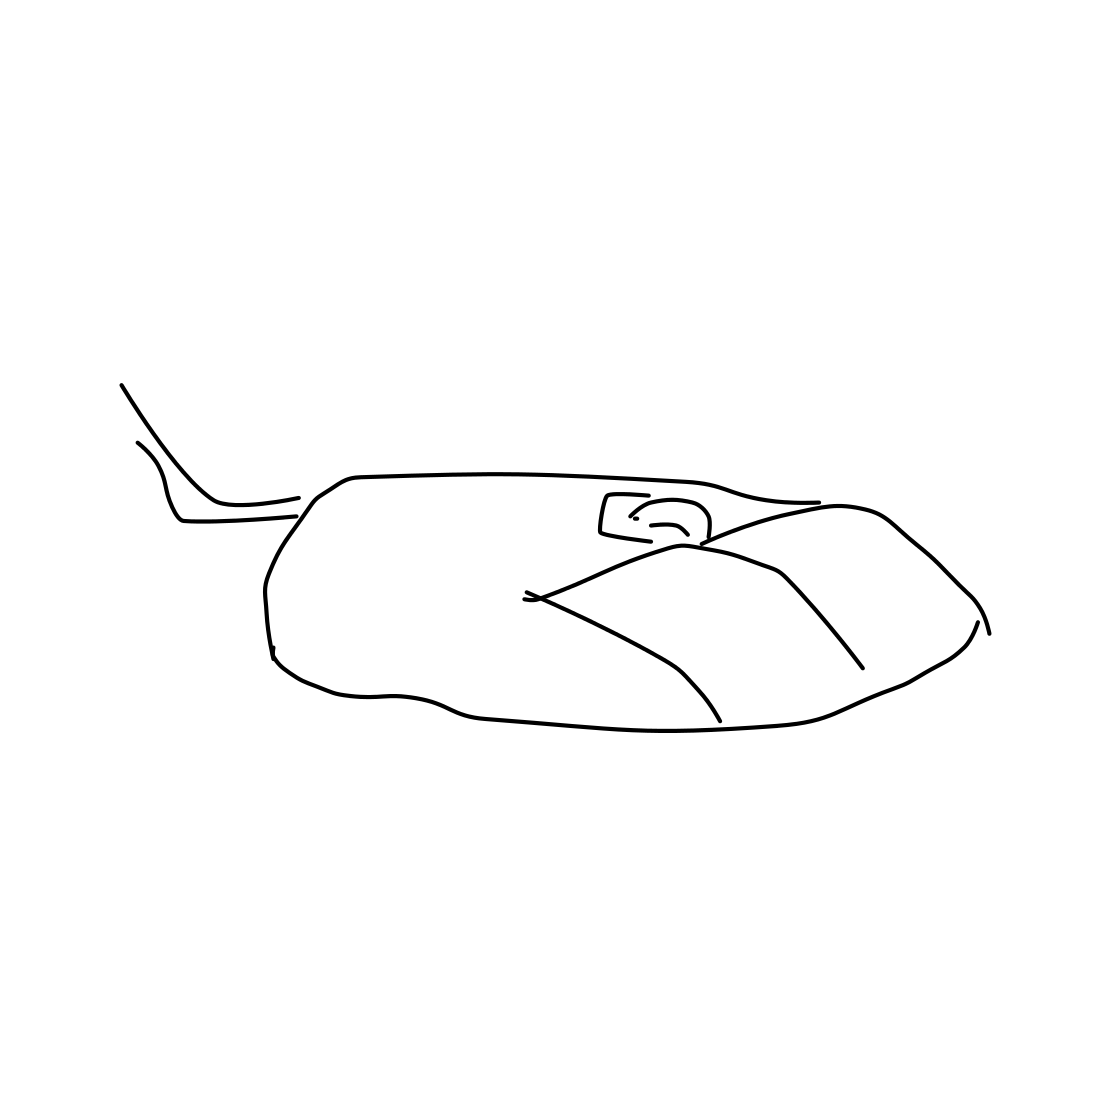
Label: computer-mouse